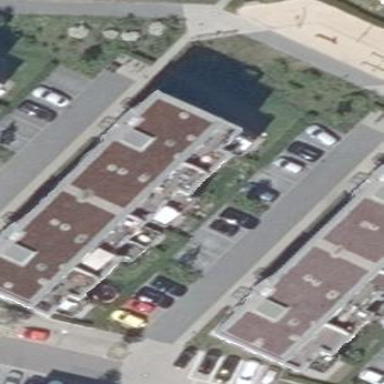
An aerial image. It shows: Building with apartments and flat roof.